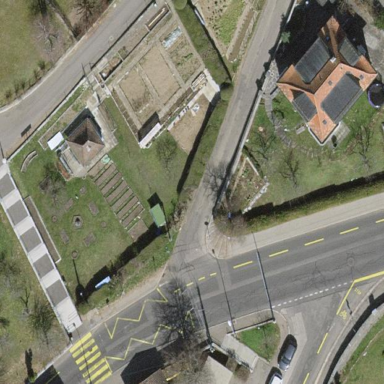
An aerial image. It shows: Residential garden.